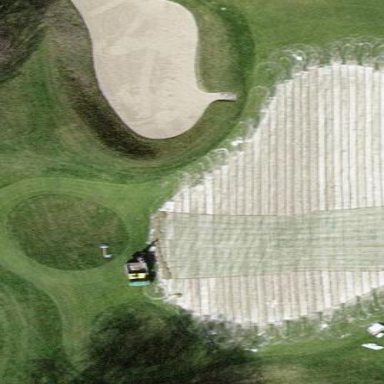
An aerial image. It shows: Golf green.